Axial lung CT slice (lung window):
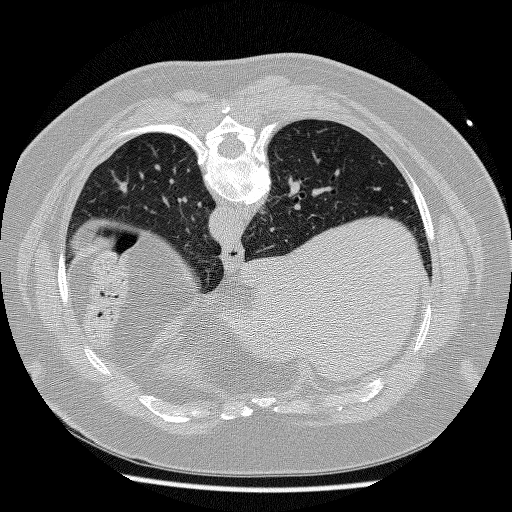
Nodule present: no